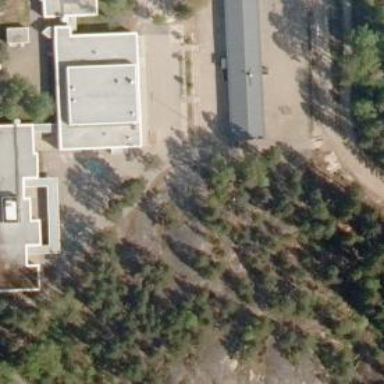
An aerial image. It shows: School building.